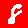
Digit: 8